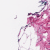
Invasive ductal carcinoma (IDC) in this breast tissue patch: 0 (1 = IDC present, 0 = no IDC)